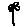
Label: flower